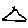
Label: triangle